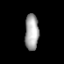
Tissue: prostate
Cell type: T cells
Senescence score: 0.2756
Nuclear area (px): 487
Mean DAPI intensity: 165.456